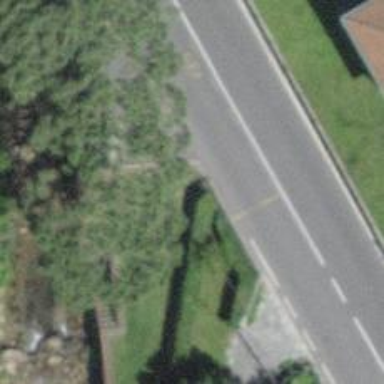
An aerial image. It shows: Bus stop with shelter for public transport.